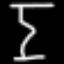
Label: hourglass